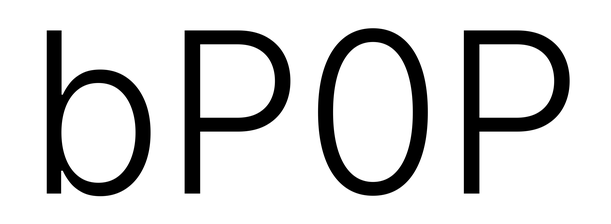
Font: Inter_Light